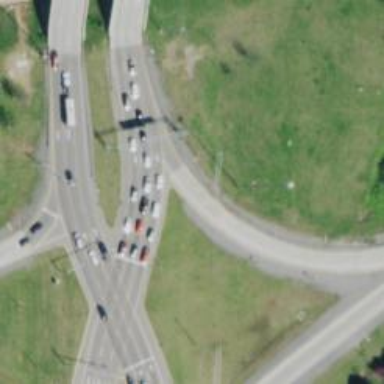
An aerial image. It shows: Motorway link with Diverging Diamond Interchange (DDI) junction.